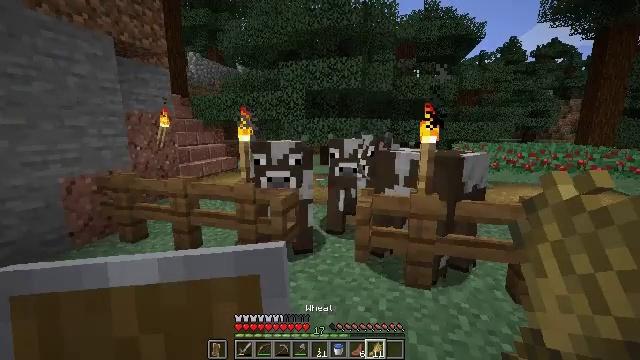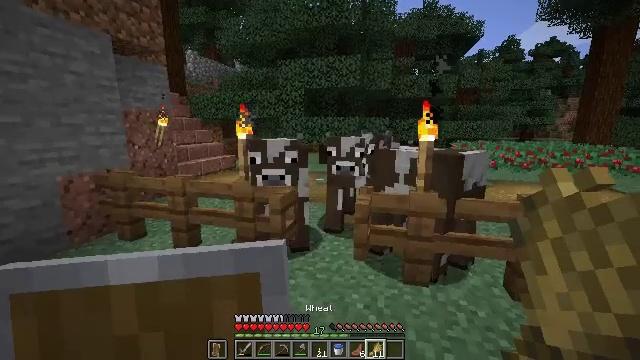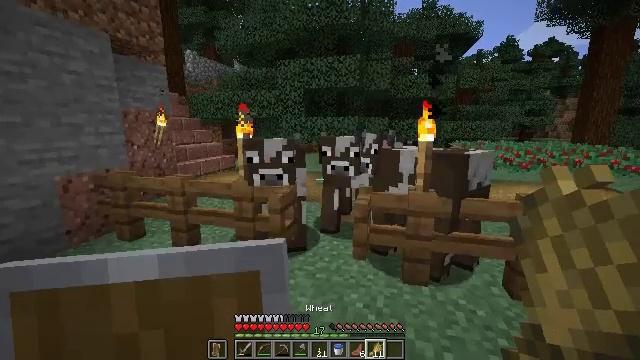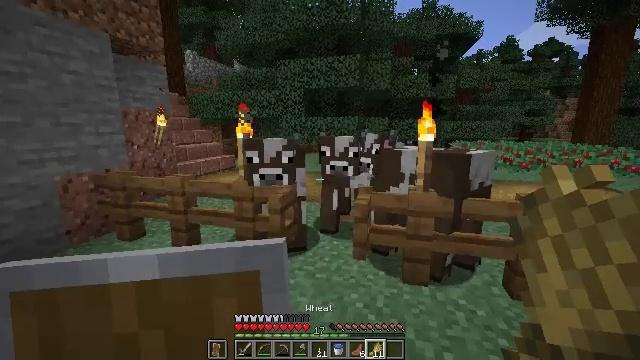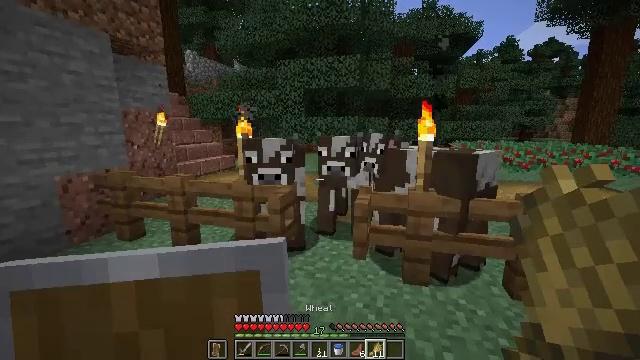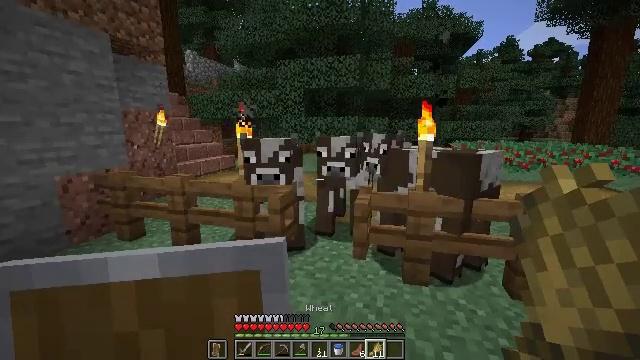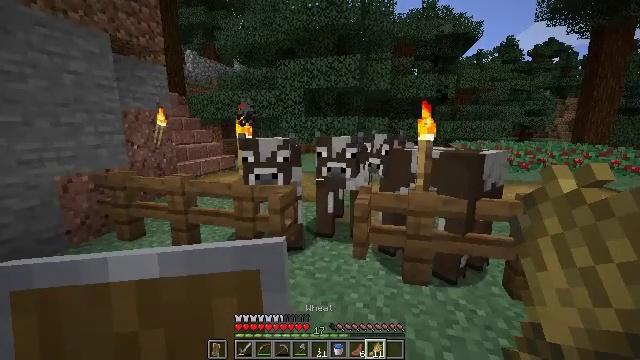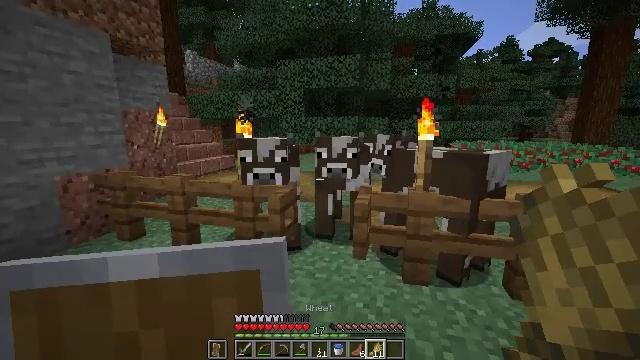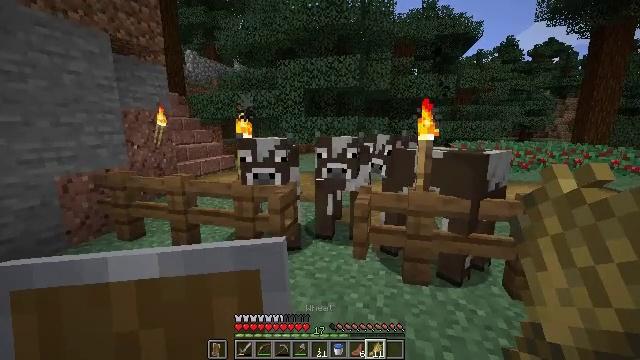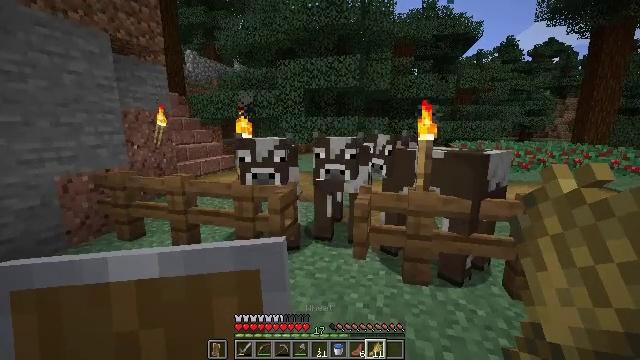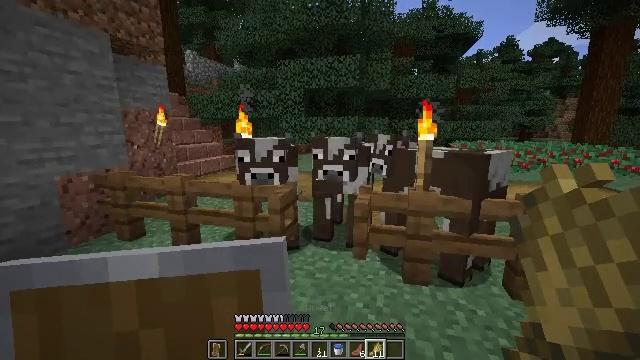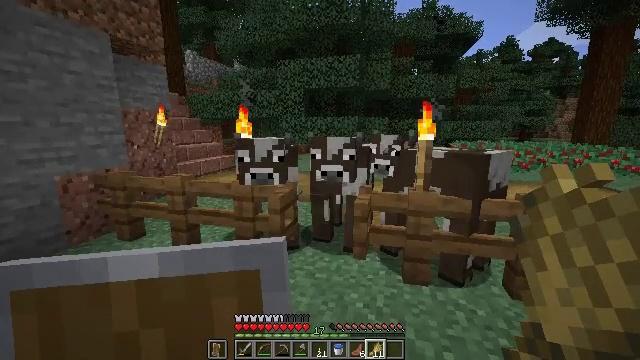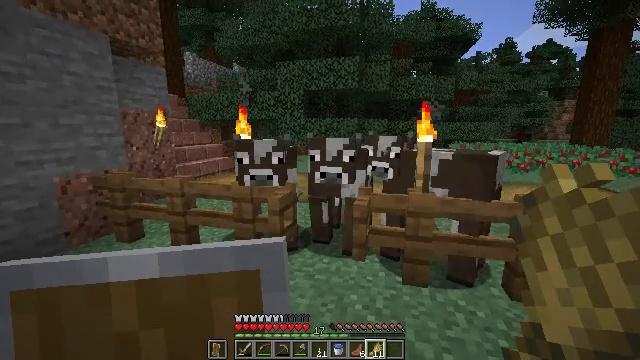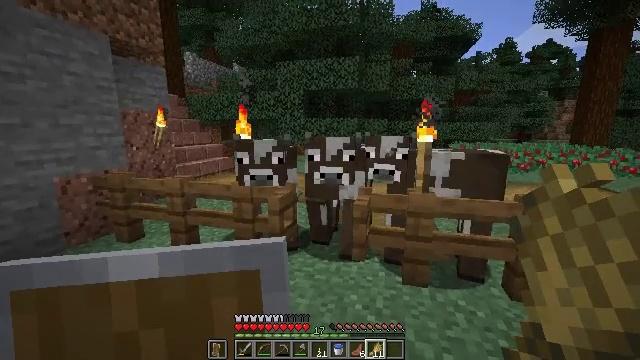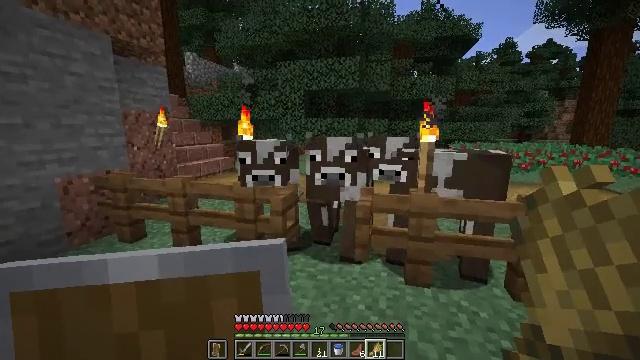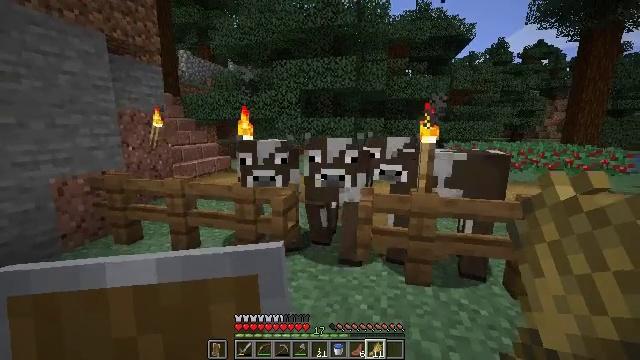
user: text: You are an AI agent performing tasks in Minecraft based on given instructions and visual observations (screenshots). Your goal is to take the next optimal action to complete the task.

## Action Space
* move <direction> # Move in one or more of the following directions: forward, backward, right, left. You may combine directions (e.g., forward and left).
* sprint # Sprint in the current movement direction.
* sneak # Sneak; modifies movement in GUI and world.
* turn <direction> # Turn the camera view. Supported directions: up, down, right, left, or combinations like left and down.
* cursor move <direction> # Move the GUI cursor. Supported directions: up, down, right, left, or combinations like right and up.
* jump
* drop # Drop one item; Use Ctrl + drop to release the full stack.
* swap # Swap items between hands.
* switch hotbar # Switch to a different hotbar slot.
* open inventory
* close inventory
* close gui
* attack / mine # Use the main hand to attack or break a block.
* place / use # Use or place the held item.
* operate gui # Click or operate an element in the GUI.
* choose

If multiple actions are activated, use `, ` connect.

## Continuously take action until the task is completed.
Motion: motion action
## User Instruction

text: Break the spruce fence to collect it.
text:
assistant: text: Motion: no_op
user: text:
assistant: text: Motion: no_op
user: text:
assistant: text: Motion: no_op
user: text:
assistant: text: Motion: no_op
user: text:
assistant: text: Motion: no_op
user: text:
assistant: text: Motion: no_op
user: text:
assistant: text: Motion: no_op
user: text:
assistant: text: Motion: no_op
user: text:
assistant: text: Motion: no_op
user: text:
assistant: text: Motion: no_op
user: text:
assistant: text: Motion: no_op
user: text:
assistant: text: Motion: no_op
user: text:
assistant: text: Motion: no_op
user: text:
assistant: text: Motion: move left
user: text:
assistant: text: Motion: move back and move left, turn right
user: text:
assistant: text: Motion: move back and move left
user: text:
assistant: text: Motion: move back and move left
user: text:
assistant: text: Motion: move back
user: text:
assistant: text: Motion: move back
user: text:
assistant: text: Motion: move back
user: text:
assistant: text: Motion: move back, turn right
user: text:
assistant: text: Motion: move back, turn right
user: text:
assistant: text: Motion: move back
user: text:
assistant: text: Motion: move back
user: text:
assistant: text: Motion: move back
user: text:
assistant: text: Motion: move back
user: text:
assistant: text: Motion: move back
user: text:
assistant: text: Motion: move back
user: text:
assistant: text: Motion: move back
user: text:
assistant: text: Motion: move back